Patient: sex M, age 36
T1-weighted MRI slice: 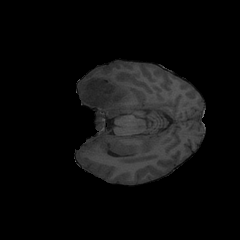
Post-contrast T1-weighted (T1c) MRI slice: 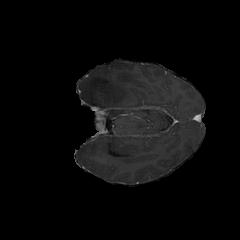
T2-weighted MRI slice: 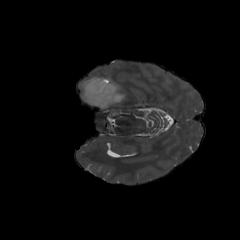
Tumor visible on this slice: yes
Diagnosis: Glioblastoma, IDH-wildtype
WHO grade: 4